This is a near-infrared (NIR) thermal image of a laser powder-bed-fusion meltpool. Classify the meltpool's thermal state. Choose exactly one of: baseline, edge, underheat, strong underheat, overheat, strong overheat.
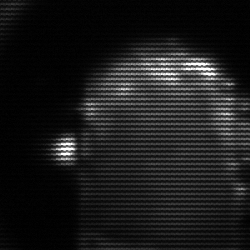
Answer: baseline